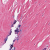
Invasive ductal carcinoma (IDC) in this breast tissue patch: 0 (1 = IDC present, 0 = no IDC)